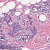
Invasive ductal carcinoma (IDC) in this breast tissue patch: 1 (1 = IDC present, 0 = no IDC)